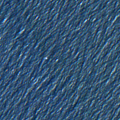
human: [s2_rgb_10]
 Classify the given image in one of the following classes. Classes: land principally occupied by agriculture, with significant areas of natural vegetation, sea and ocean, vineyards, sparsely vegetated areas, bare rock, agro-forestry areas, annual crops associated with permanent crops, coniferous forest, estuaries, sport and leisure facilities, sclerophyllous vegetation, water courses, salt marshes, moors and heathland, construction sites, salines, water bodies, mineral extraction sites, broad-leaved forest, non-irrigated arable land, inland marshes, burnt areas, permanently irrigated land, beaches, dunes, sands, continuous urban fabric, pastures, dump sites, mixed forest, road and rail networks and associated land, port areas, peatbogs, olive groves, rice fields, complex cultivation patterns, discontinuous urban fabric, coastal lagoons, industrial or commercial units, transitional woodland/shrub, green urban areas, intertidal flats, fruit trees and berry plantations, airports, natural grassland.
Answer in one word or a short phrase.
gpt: sea and ocean